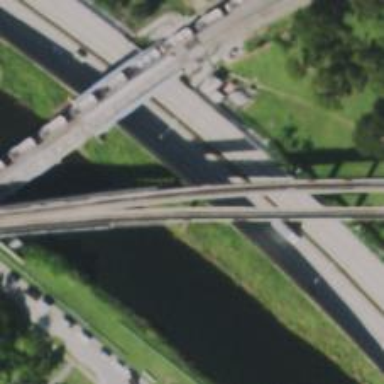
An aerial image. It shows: Bridge with electrified rail.